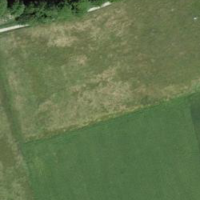
EUNIS habitat code: 52
Species observed at this site:
Lysimachia vulgaris
Phragmites australis
Filipendula ulmaria